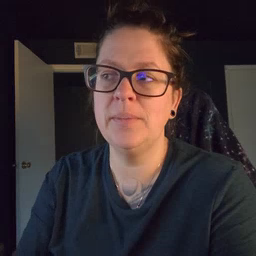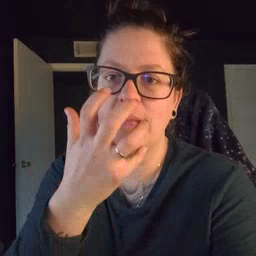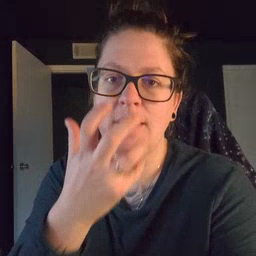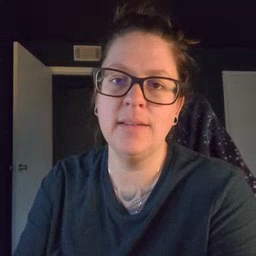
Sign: mad